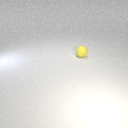
small yellow rubber sphere